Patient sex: M
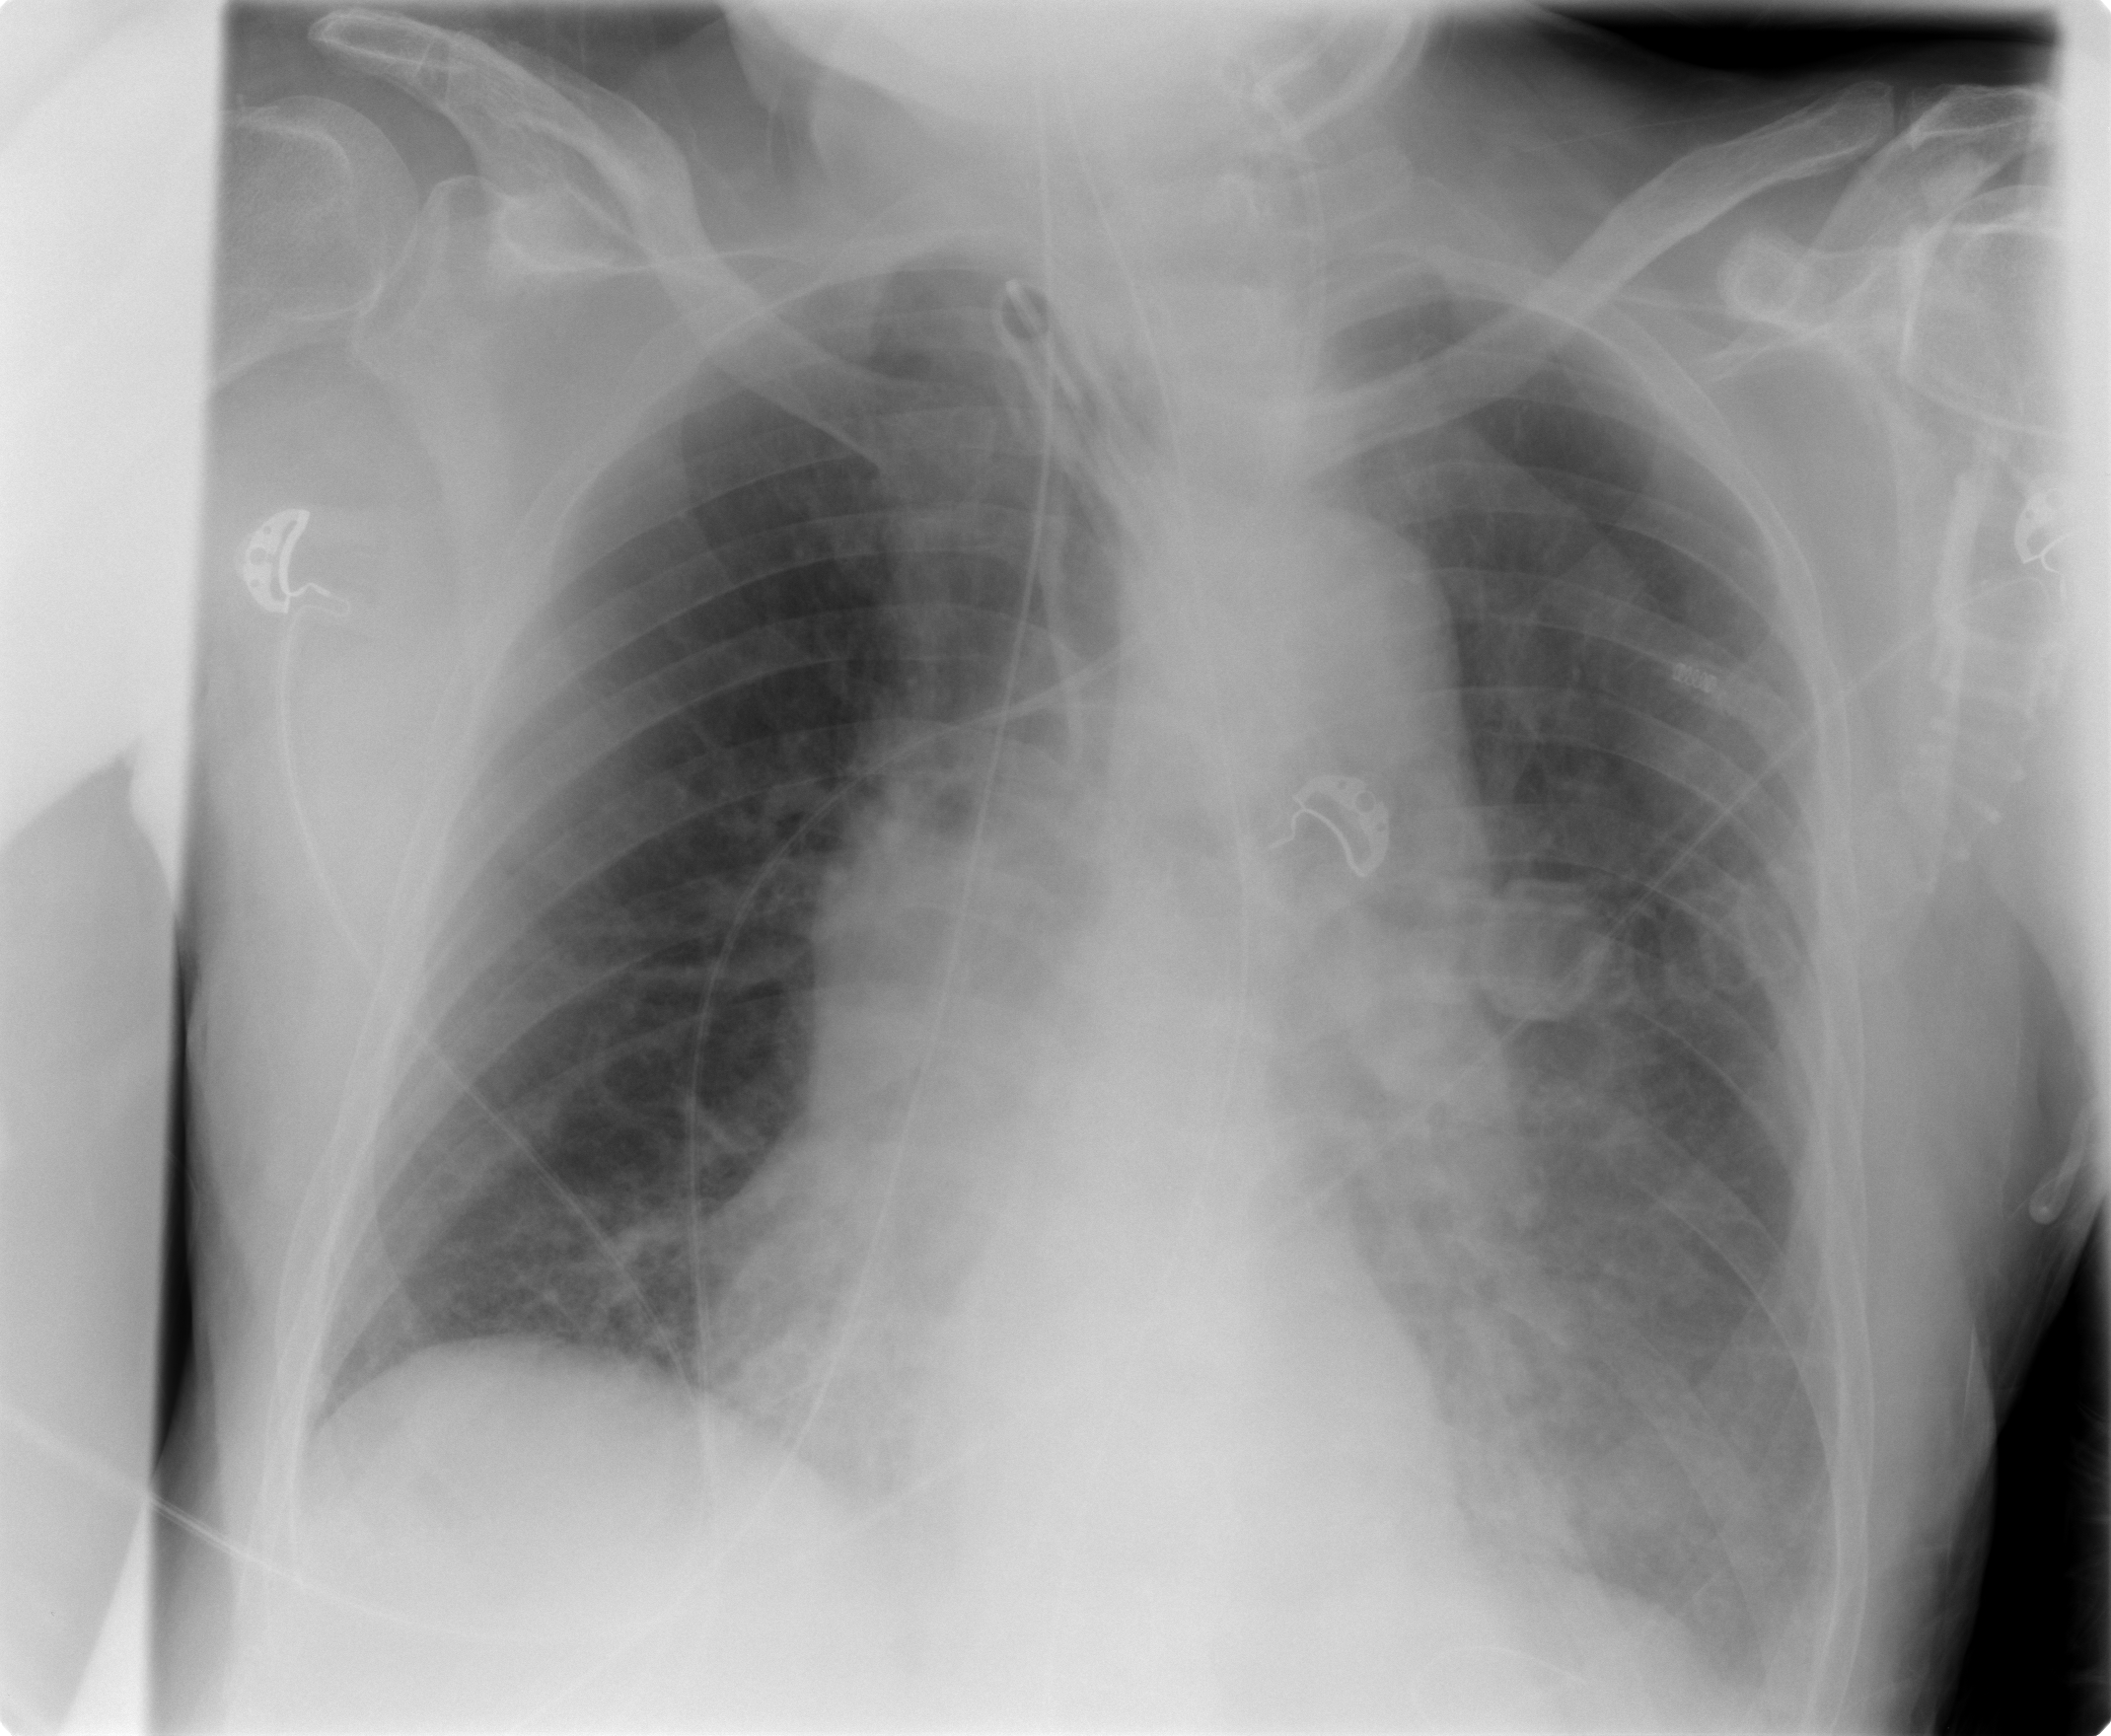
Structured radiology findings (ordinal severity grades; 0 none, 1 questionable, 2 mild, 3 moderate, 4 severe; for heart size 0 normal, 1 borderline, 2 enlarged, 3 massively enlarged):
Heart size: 0
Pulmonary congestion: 0
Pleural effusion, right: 0
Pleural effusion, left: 3
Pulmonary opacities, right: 0
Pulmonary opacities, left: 0
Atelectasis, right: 1
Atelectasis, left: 3